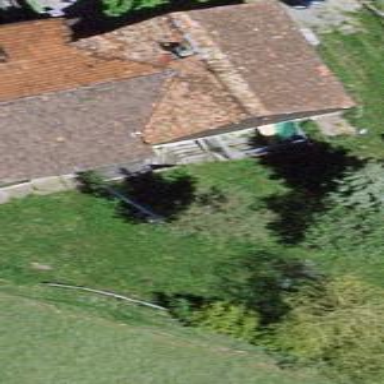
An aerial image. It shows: Simple and straightforward house.